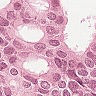
Metastatic tissue present: yes